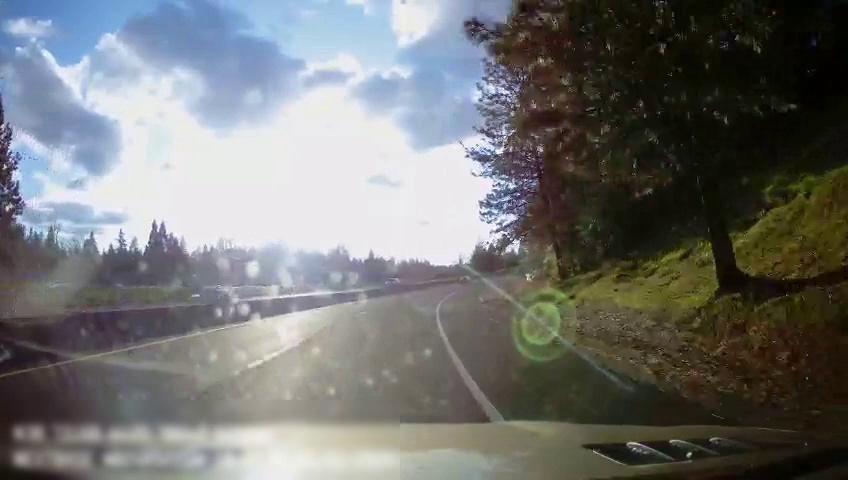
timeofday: Day
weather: Sunny
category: Drivable Space
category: Drivable Space
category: Vehicles | Car
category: Vehicles | SUV
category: Lanes | Alternate Lane
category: Lanes | Current Lane
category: Lanes | Alternate Lane